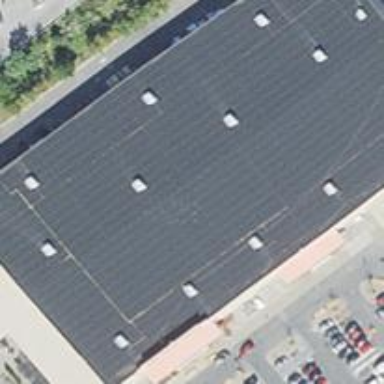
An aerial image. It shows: Retail building.